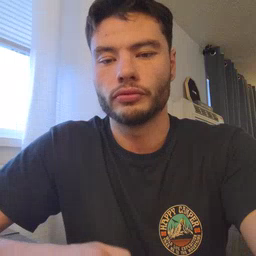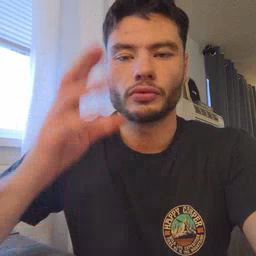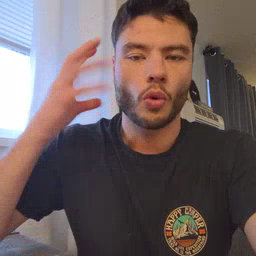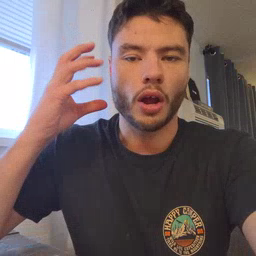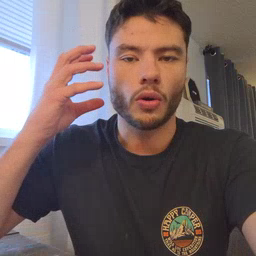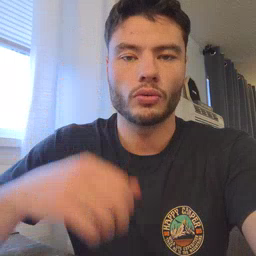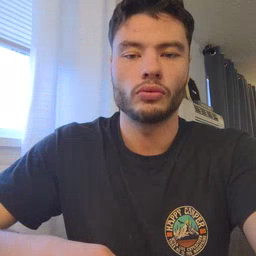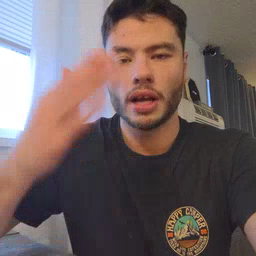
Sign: radio